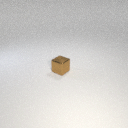
small brown metal cube